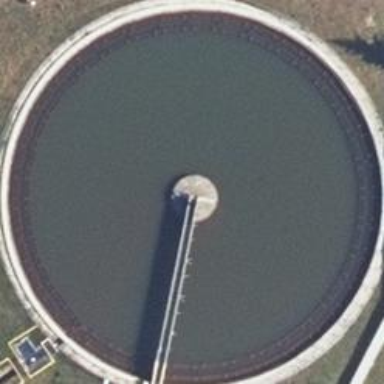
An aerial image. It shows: Image of wastewater.